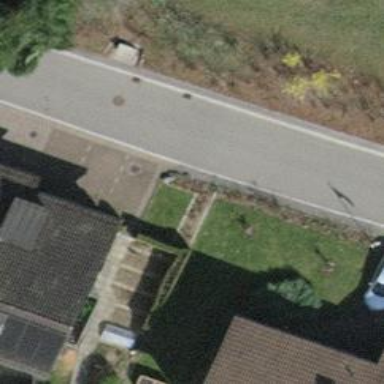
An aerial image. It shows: Hedge barrier.